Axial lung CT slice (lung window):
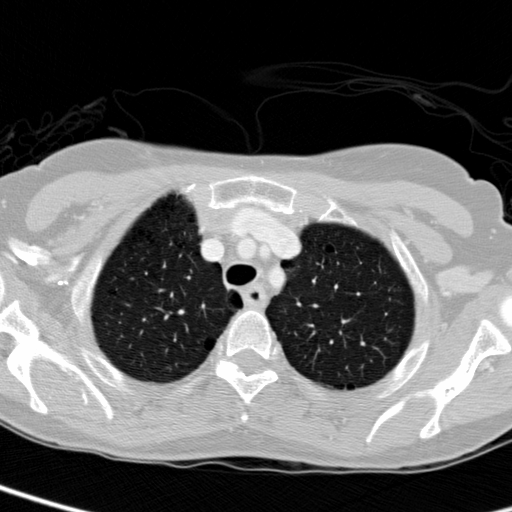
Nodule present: no